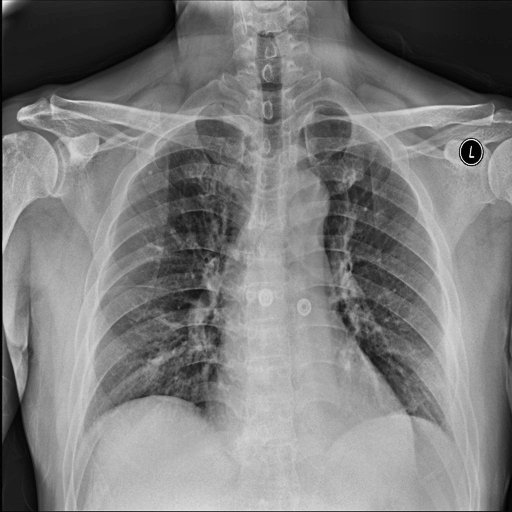
Finding: NORMAL